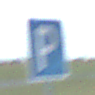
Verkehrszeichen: Parken
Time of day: Midday
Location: Outdoor (Suburban)
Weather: Overcast
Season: NotSpecified
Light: Natural